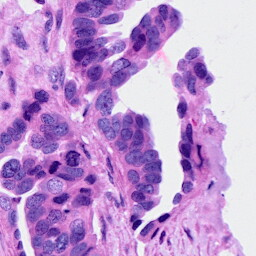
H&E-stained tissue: Ovarian